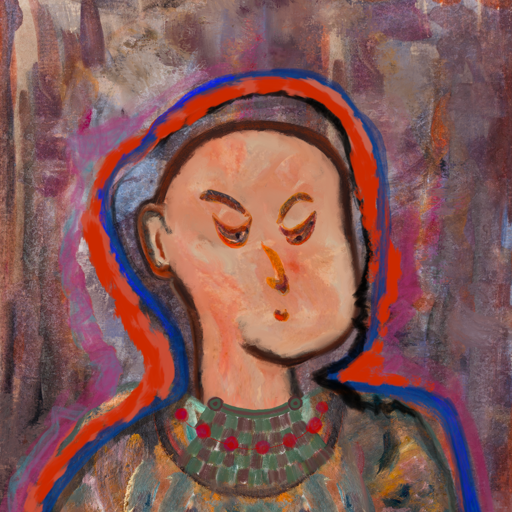
Background: Hypocrite, Head And Neck Side: Roy_Bahadur, Face Side: Hypocrite, Bust: Boggyland, Hair Side: Experience, Head Accessory: Blank, Second Necklace: After_Raid, Necklace: Irani_3, Baby: Blank